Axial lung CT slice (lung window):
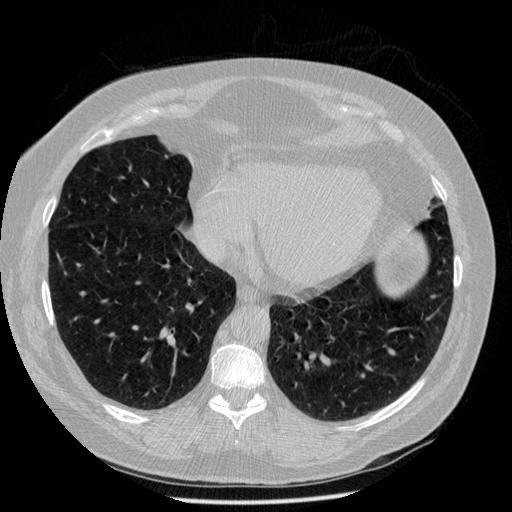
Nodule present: no